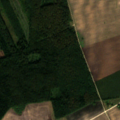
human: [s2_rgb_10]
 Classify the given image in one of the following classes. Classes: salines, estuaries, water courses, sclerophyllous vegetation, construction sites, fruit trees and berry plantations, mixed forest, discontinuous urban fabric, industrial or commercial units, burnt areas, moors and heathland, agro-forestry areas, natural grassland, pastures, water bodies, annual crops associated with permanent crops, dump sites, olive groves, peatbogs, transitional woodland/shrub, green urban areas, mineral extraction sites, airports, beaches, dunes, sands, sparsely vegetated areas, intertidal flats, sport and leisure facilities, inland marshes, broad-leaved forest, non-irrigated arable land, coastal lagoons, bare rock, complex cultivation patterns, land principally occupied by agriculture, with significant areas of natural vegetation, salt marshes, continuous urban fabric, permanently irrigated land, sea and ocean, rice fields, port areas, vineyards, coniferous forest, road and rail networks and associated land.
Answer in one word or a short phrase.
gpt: non-irrigated arable land, broad-leaved forest